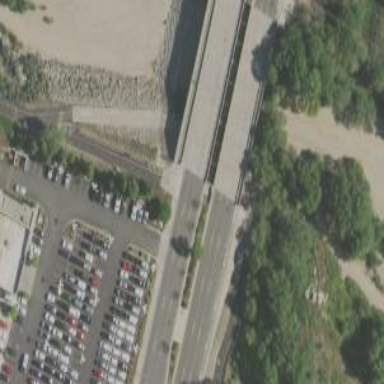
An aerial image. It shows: Primary highway bridge with sidewalk on the left.